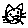
Label: cat